Interaction volume radius: 10 \u00c5
Interaction volume height: 25 \u00c5
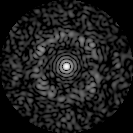
Disorder parameter: 0.7673